Aerial crown-view tile of a tropical tree (Barro Colorado Island, Panama), acquired 20240813:
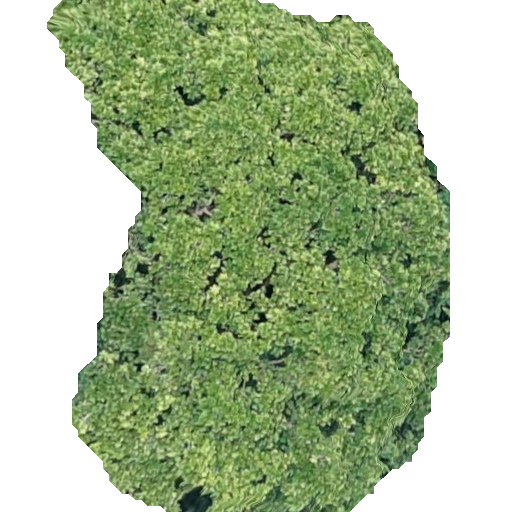
Species: Anacardium excelsum
GBIF accepted scientific name: Anacardium excelsum
Crown area: 257.051 m²